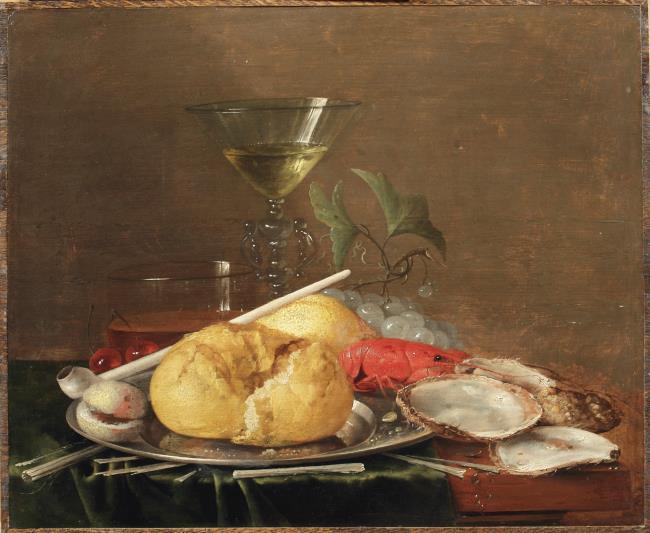
Title: Still life with a glass à la façon Venise, bread, oysters and a lobster
Artist: Jan Davidsz. de Heem Bron: Fred G. Meijer
Earliest date: 1641
Latest date: 1642
Genre: painting
Iconography: Still Life
Keywords: still life, bread, pipe, lobster, oyster, bunch of grapes, cherry, façon de Venise, apricot (fruit), plate (general, dish), on a table, table carpet, drinking glass, pewter (metalwork)